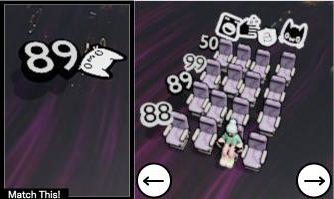
Task: seats
Answer: no